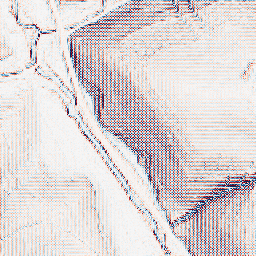
Category: wavelet
Decomposition family: wavelet_dwt
Decomposition parameters: wavelet: haar
level: 1
Upsampling method: cubic_mitchell
Upsampling parameters: scale: 4
Upsampling scale: 4